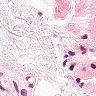
Metastatic tissue present: no